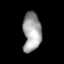
Tissue: lung
Cell type: Endothelial cells
Senescence score: 0.5593
Nuclear area (px): 701
Mean DAPI intensity: 161.679